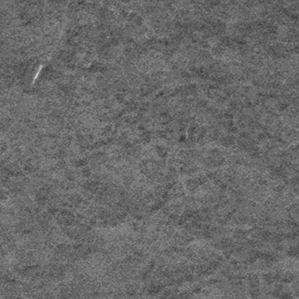
Label: frost